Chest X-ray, PA view. Patient: 29 years old, sex M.
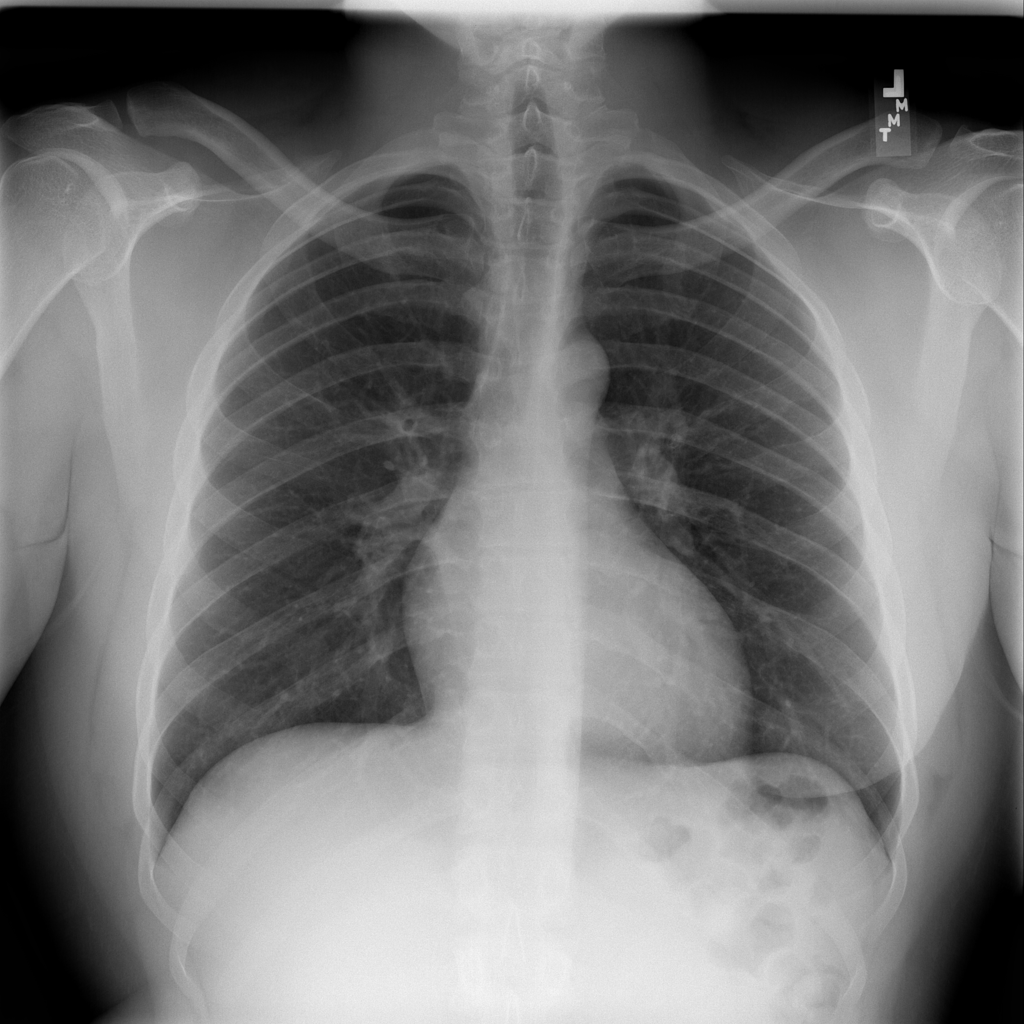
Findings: No Finding